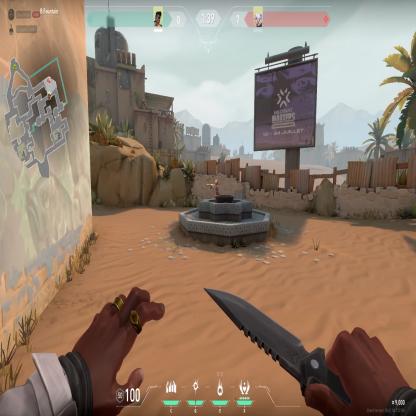
Label: enemy